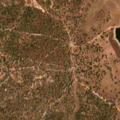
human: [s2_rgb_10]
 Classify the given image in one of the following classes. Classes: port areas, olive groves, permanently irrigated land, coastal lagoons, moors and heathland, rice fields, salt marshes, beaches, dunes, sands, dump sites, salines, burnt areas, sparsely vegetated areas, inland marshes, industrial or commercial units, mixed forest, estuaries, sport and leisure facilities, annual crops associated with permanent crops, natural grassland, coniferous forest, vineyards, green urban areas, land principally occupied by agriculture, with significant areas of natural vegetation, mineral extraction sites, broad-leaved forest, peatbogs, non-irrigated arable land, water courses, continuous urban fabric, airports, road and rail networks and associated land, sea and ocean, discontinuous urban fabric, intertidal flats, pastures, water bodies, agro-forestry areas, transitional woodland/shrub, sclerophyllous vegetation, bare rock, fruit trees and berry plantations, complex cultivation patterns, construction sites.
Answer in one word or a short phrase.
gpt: non-irrigated arable land, agro-forestry areas